Question: I'm working on a little database project and have a problem with organizing complex constraints for this data schema.

Here I use BodyPartTag to describe accepted LayerTags in an instance of BodyPart.
The problem is if I'm going to build a BodyPart entity I have no direct constraints from the associated BodyPartTag. I can create a BodyPart called 'Red Eyes' which BodyPartTag is 'Eyes' but I can attach to BodyPart any Layer even if 'Eyes' BodyPartTag accepts only 'Left Eye', 'Right Eye' LayerTags.
How could I reorganize tables to add these constraints? At the moment I use a 'programatic' solution but it requires much coding that seems not correct for this kind of tasks.
Details: the white dot is ONE and the black dot is MANY.
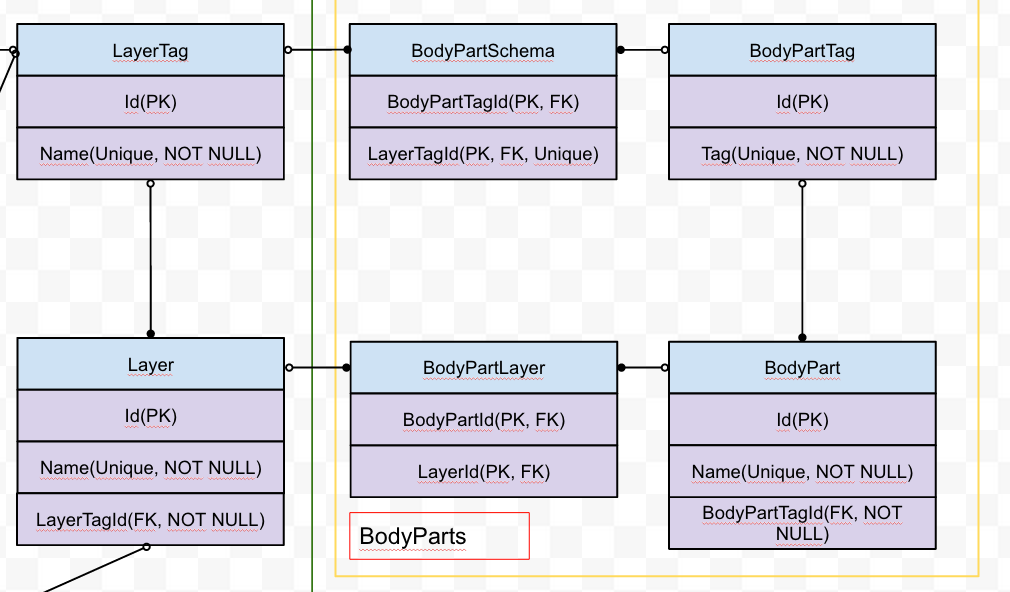
Answer: You can do this with composite keys rather than surrogate keys. It's not necessary a great way to do it, but if you are working with a schema like this it will provide a data constraint as specified.
Firstly, add the 'tag' keys to the primary keys of the 'Layer' and 'BodyPart' tables, so that the primary key is now composed of two values, i.e.
'''
Layer table: PK_Layer (Id, LayerTagId)
BodyPart table: PK_BodyPart (Id, BodyPartTagId)
'''
Then create your 'BodyPartLayer' table using those combined keys (2 values each), rather than the current key (single value). The 'BodyPartLayer' table becomes a 4 value table with columns
'''
-- The two 'bodypart' values have foreign key back to the 'BodyPart' table,
BodyPartId
BodyPartTagId
-- and the two 'layer' values have foreign key back to the 'Layer' table.
LayerId
LayerTagId
'''
Finally, create a foreign key constraint from the 'BodyPartLayer' table to the 'BodyPartSchema' table. The key will be like
'''
BodyPartLayer table: FK_BodyPartLayer_BodyPartSchema (BodyPartTagId, LayerTagId)
'''
This will ensure that BodyPart/Layer combinations can only be linked when their respective Tags are also linked. Not particularly pretty, but will achieve your requirement.